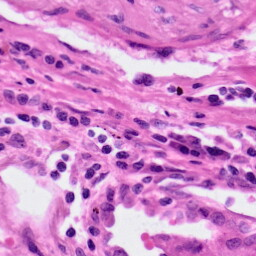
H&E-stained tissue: Lung